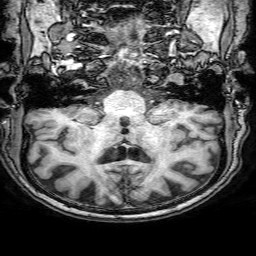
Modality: T1w
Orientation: sagittal
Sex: male
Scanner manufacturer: philips
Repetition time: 0.00812 s
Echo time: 0.00371 s